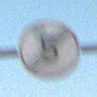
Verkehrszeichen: EndeGeschwindigkeit5
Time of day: SunriseSunset
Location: Outdoor (Nature)
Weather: Clear
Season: Winter
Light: Natural